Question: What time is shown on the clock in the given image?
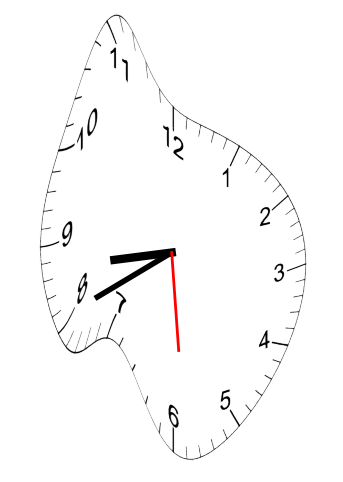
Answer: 08:40:29